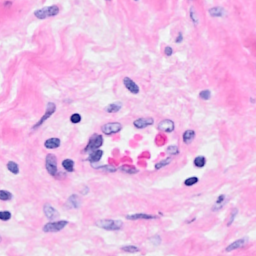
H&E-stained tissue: Breast